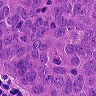
Metastatic tissue present: yes